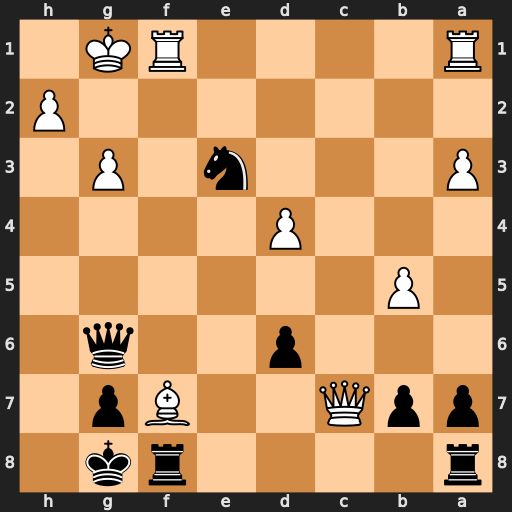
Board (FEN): r4rk1/ppQ2Bp1/3p2q1/1P6/3P4/P3n1P1/7P/R4RK1
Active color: b
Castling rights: -
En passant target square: -
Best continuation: Rxf7 Qxf7+ Qxf7 Rxf7 Kxf7